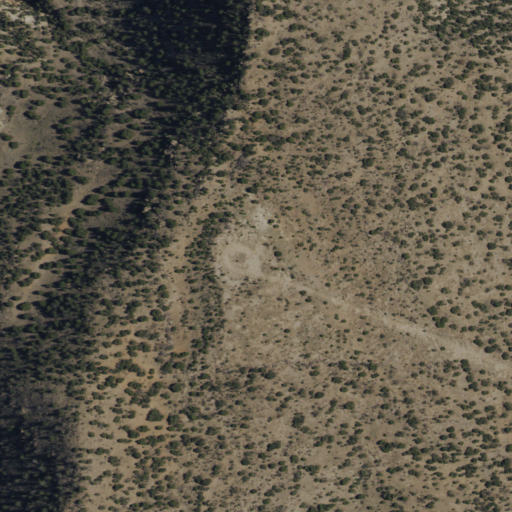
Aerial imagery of mountain in New Mexico named La Cebolla containing shrub and evergreen forest